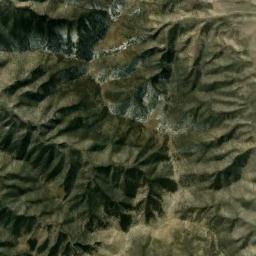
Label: mountain